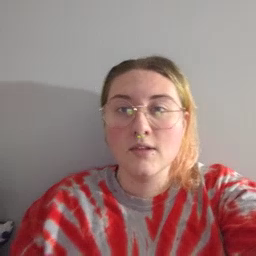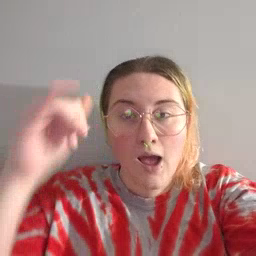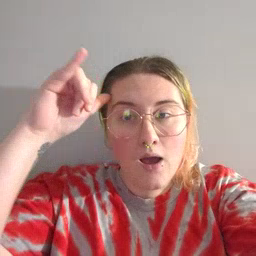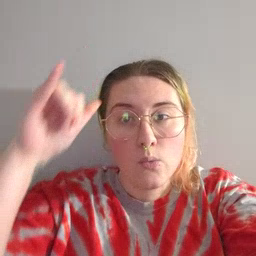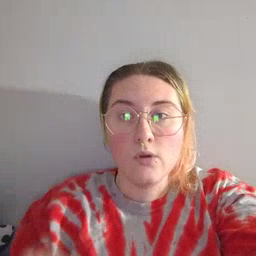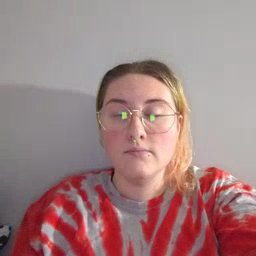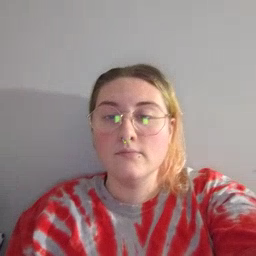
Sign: cow